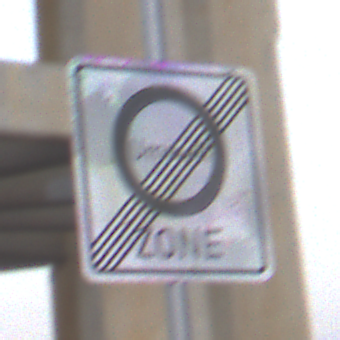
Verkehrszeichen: EndeUmweltzone
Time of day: SunriseSunset
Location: Outdoor (Suburban)
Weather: Clear
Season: NotSpecified
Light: Natural